Field crop: tomato
Growth stage: 1
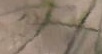
Species: cyperus